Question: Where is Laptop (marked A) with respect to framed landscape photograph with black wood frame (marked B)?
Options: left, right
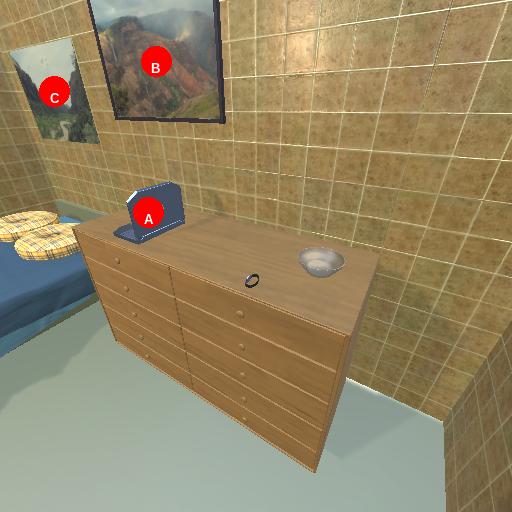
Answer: left